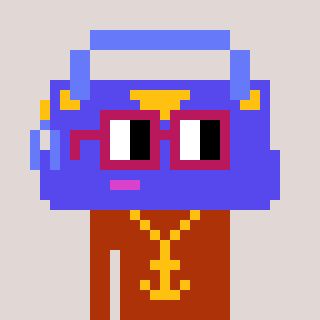
a pixel art character with square dark red glasses, a bag-shaped head and a hotbrown-colored body on a warm background